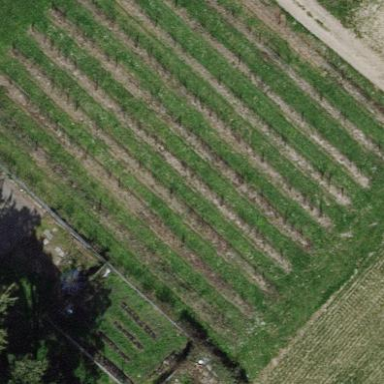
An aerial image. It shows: Vineyard.